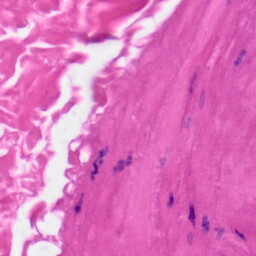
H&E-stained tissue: Skin